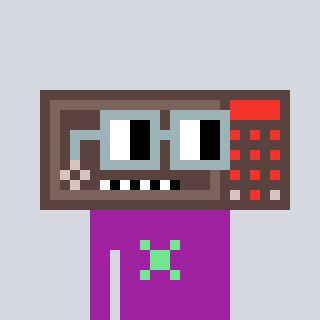
a pixel art character with square dark gray glasses, a wallsafe-shaped head and a magenta-colored body on a cool background